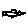
Label: bird